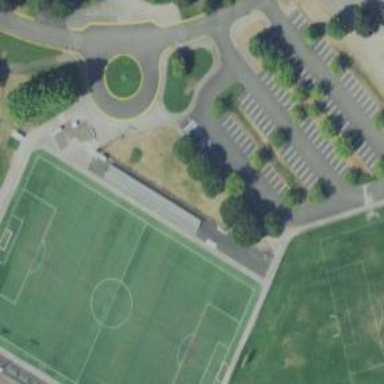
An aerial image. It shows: Soccer pitch with artificial turf designed for leisure and sports activities.